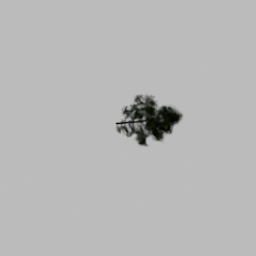
Label: nature